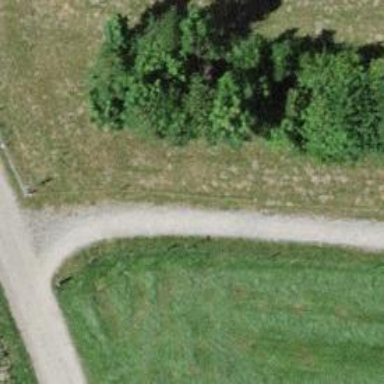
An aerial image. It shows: Path with fine gravel surface.